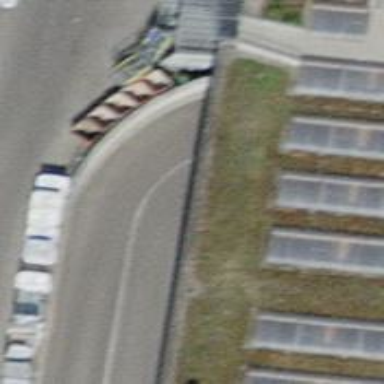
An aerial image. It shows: Parking entrance.